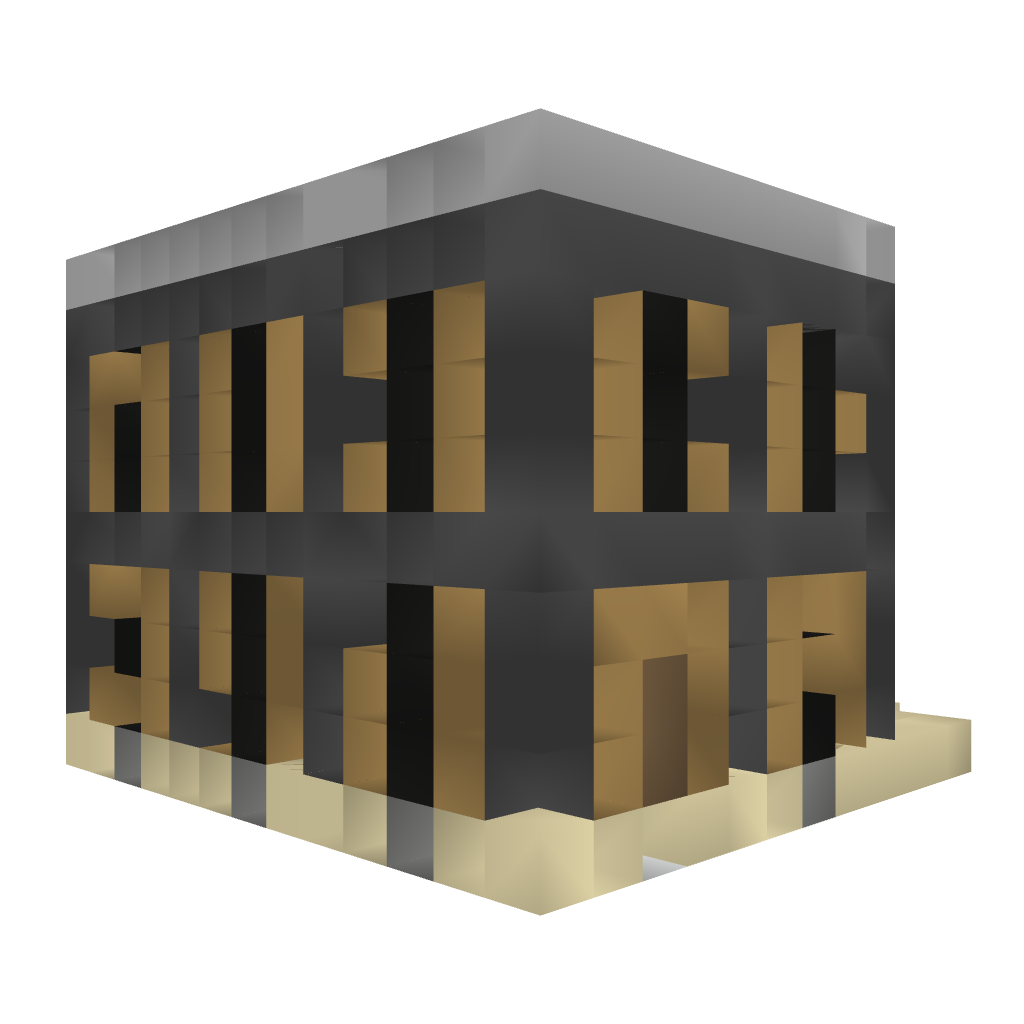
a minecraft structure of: Beach House